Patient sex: F
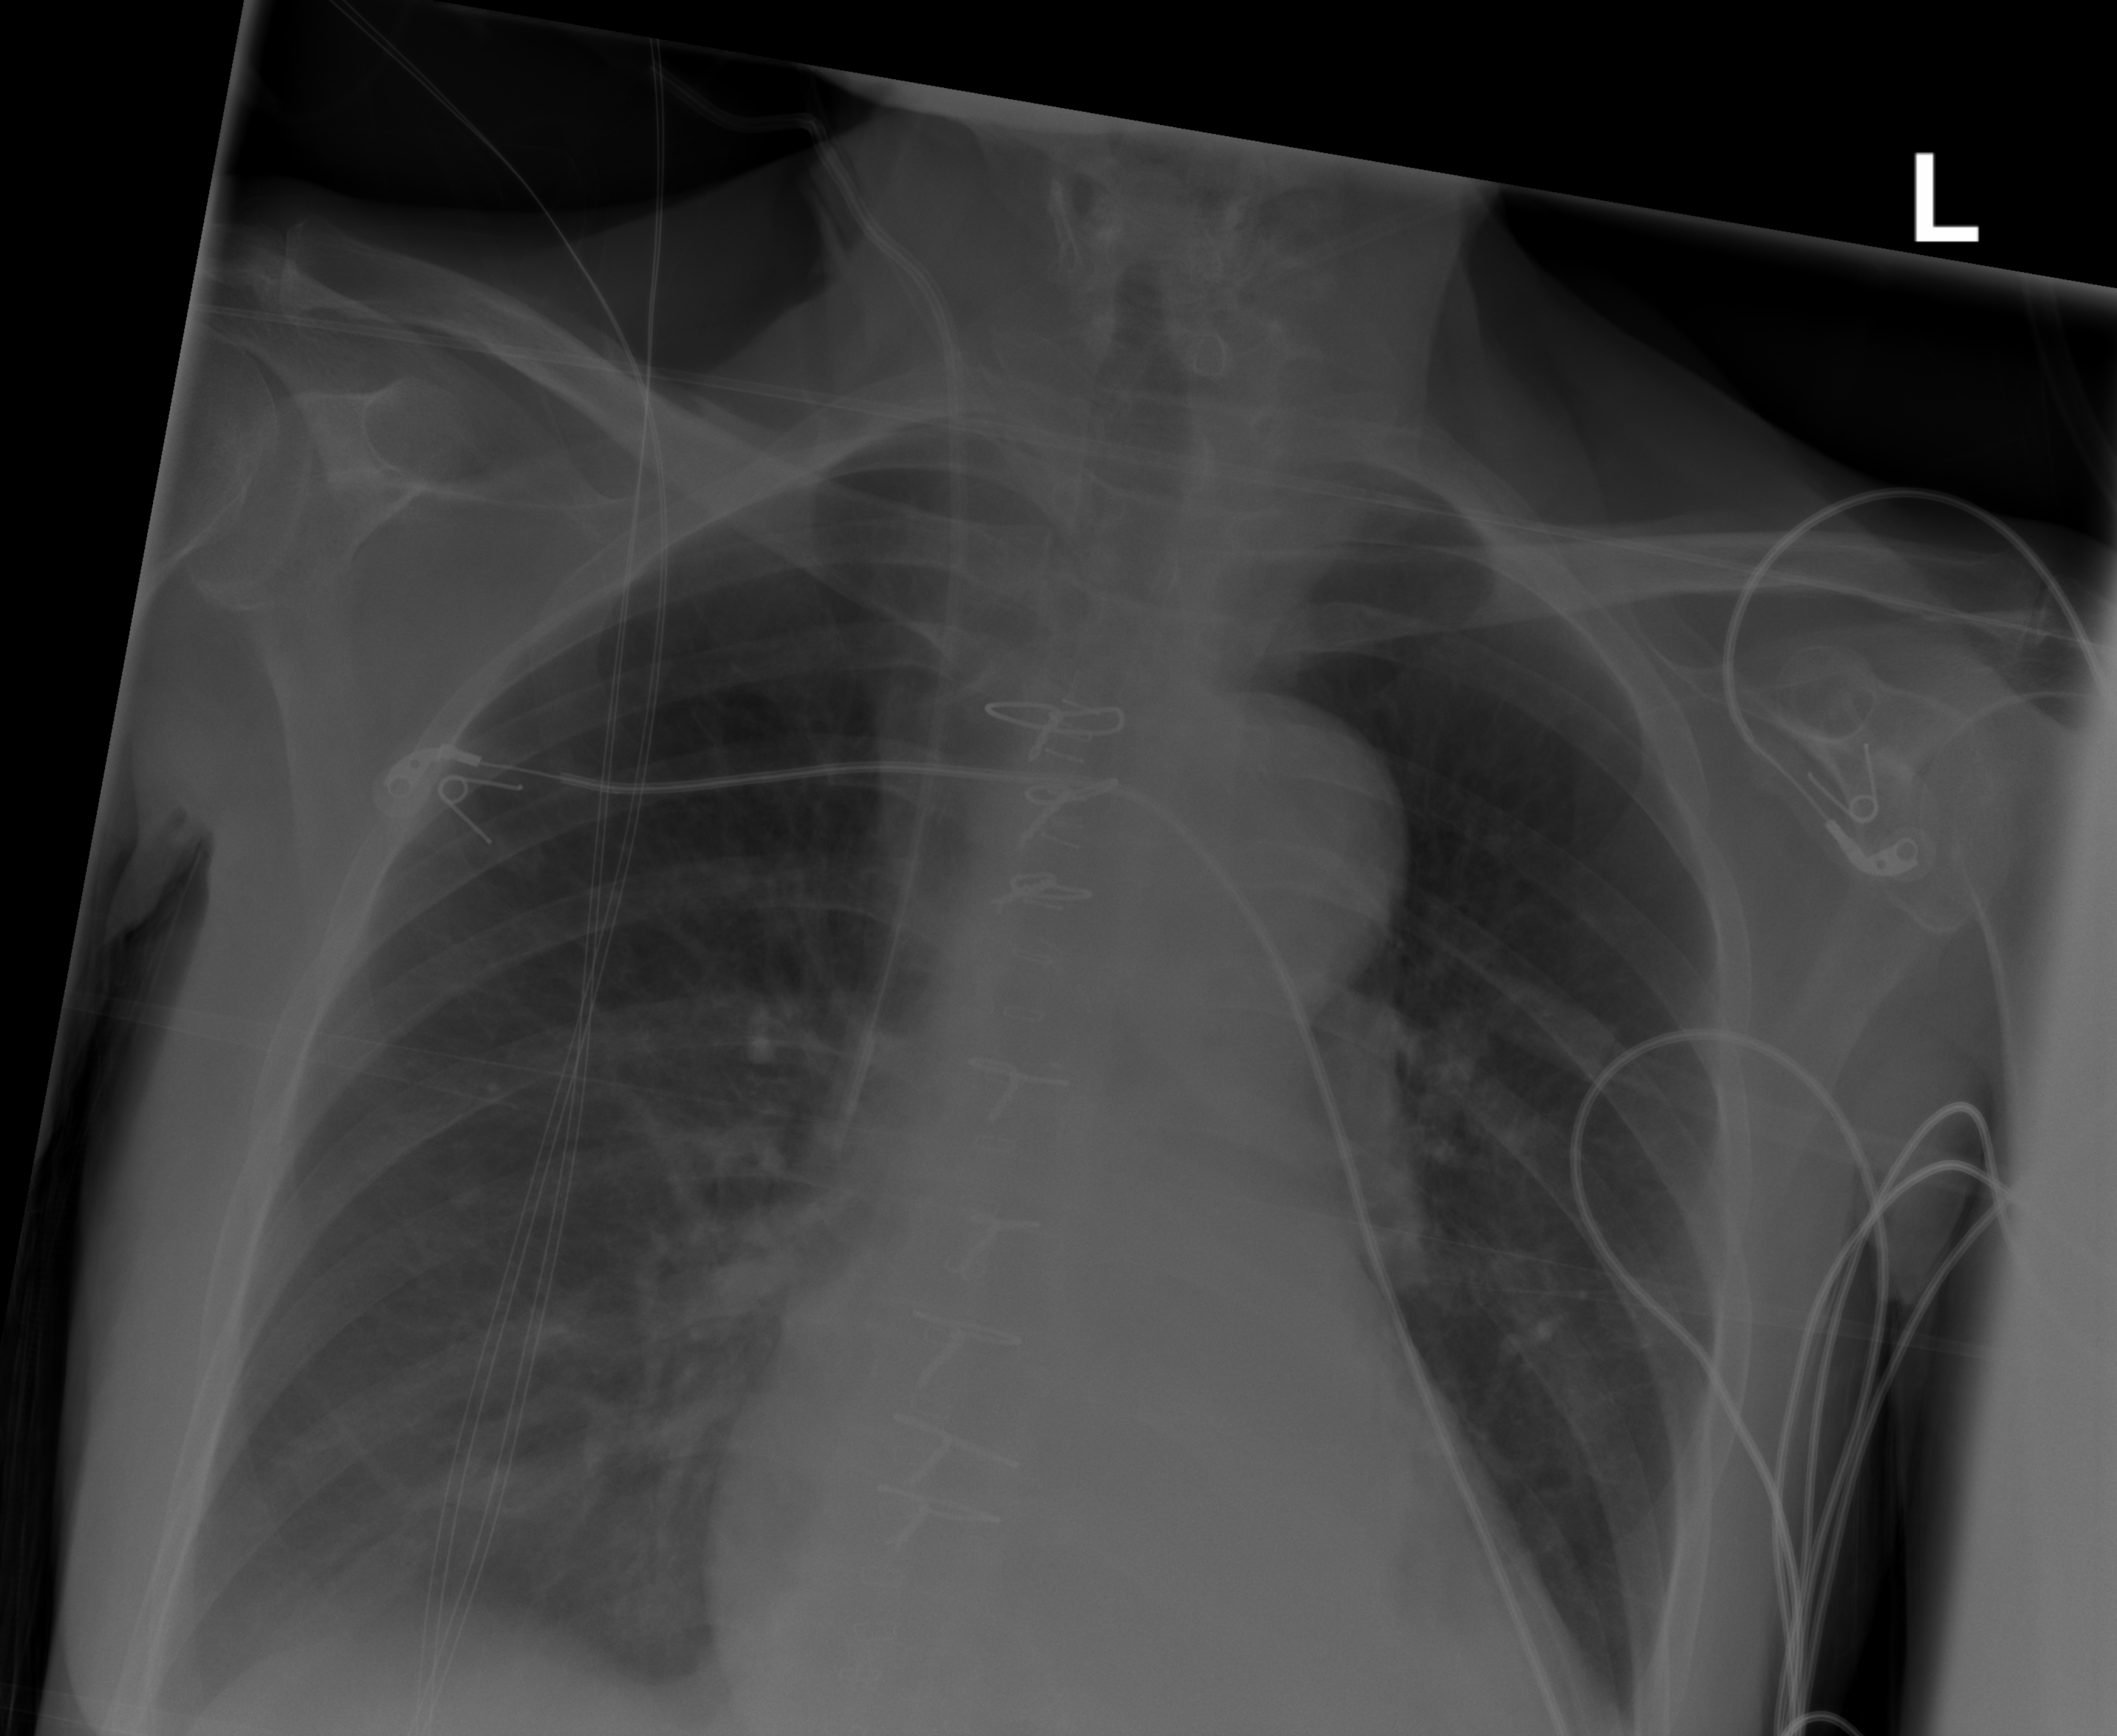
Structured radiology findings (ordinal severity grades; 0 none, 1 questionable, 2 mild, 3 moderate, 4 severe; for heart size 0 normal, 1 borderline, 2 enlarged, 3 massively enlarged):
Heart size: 1
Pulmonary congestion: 0
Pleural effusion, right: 2
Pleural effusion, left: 0
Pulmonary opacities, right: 0
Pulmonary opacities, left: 0
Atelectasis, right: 0
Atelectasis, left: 0